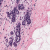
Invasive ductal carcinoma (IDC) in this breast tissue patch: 0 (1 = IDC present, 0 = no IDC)